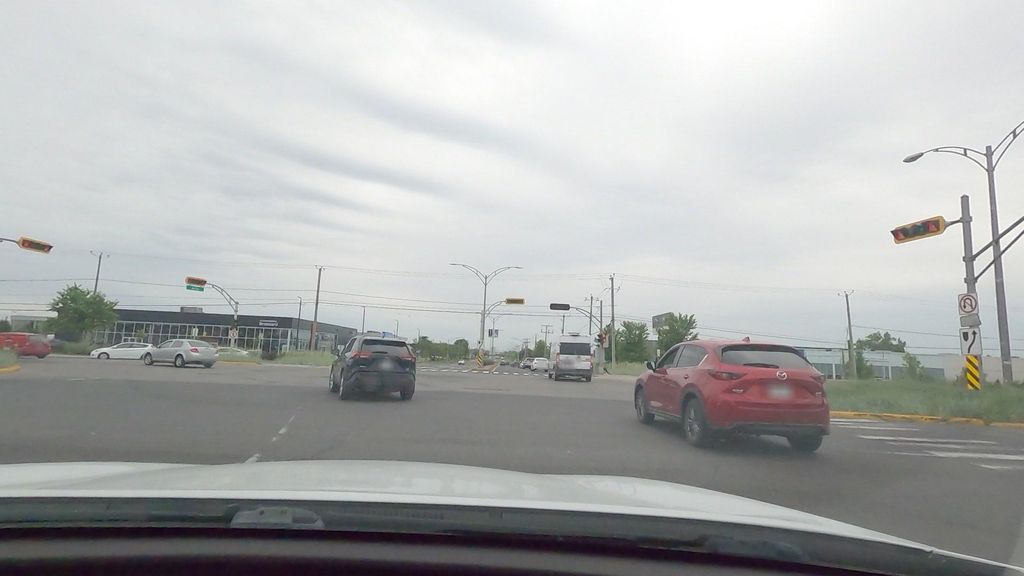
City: montreal